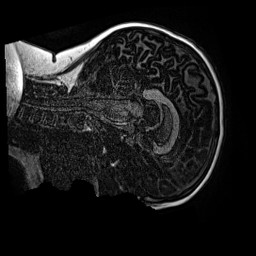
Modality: MP2RAGE
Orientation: sagittal
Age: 10
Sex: male
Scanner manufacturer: siemens
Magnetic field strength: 3 T
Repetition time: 4 s
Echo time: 0.00299 s